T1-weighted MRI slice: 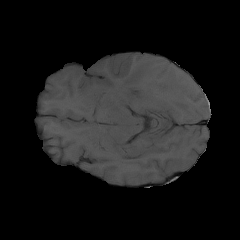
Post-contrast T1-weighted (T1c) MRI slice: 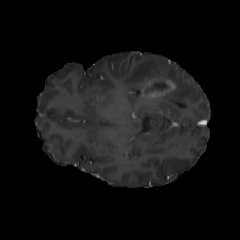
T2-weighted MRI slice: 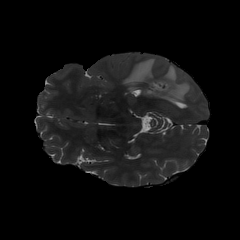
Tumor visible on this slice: yes